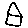
Label: house